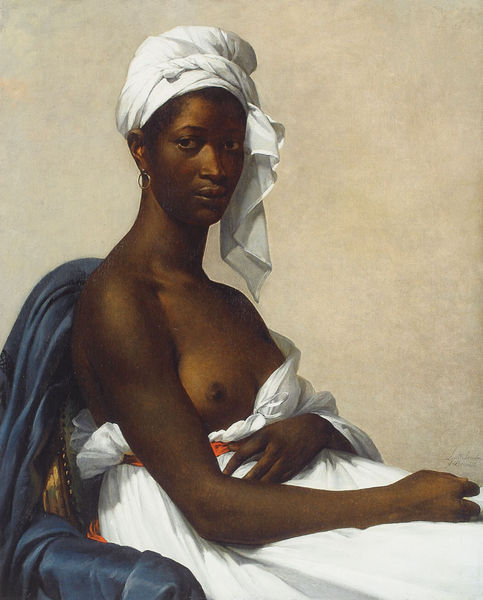
Titel: Porträt einer schwarzen Frau, auch: Porträt einer Negerin
Künstler: Marie-Guillemine Benoist
Institution: Paris, Musée du Louvre
Schlagwörter: blau, gemälde, nackt, weiß, brust, frankreich, frau, kleid, ohrring, schwarz, stuhl, tuch, augen, porträt, dreiviertelansicht, schwarze, revolution, ohring, sklavin, mohr, turban, 19. jahrhundert